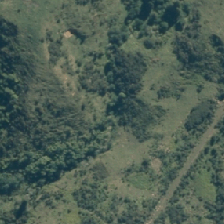
Land cover: low_producing_grassland